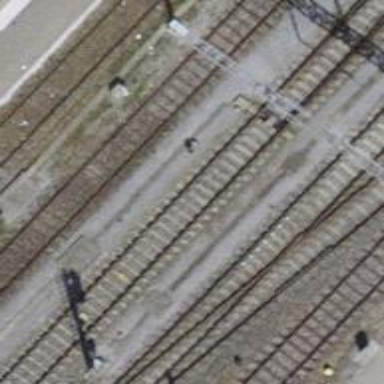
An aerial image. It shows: Railway switch.